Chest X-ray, PA view. Patient: 41 years old, sex F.
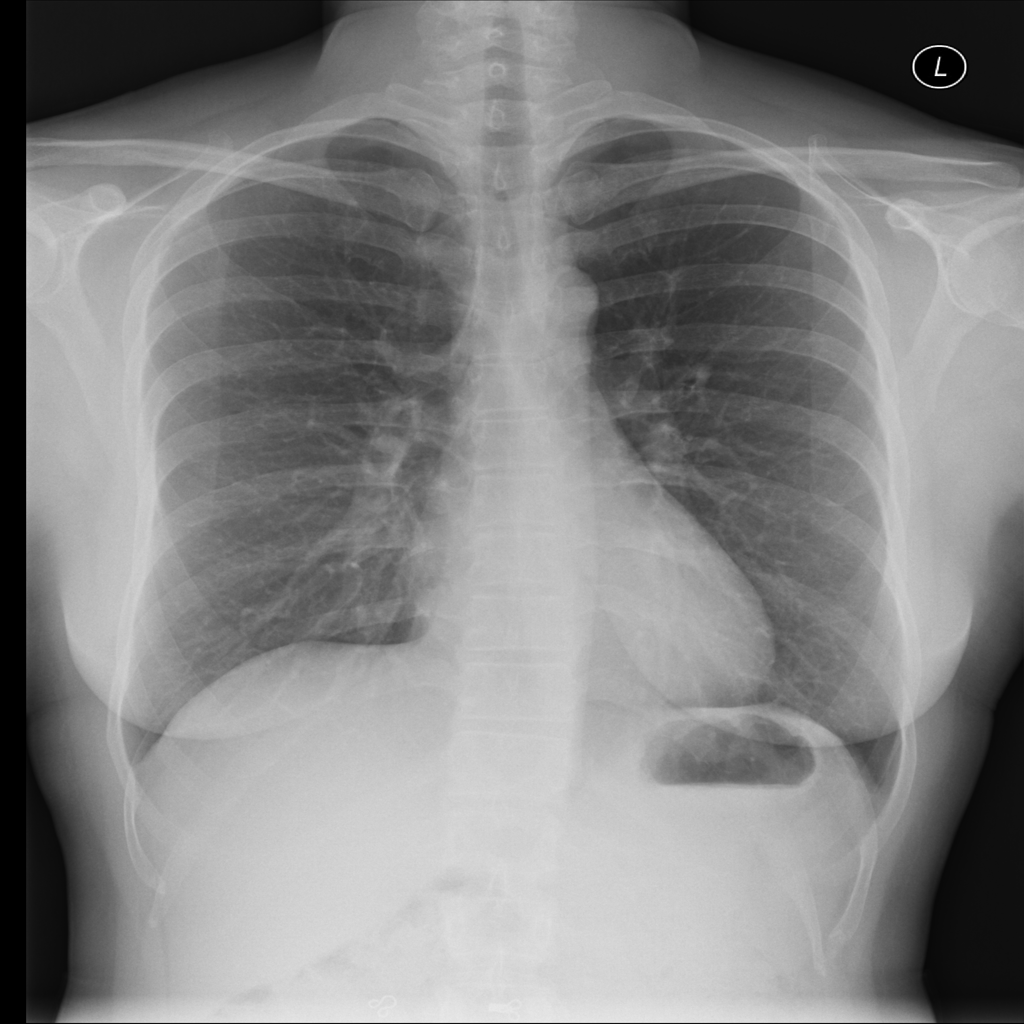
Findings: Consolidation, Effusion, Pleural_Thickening